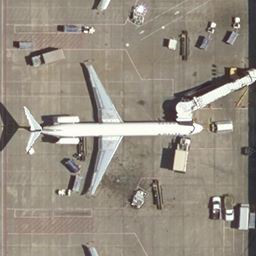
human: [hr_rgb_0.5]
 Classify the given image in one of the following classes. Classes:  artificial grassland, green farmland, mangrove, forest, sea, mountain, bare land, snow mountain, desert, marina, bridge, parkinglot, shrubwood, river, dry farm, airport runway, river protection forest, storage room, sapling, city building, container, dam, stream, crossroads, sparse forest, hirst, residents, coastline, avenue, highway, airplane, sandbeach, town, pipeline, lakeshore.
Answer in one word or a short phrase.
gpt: airplane